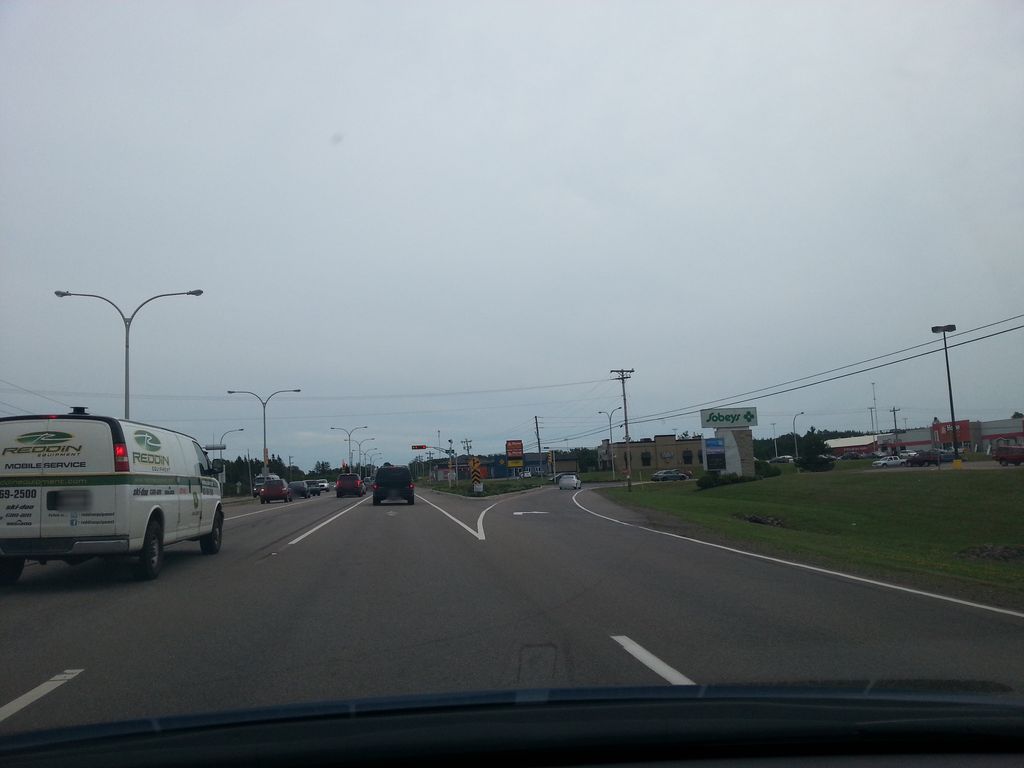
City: charlottetown